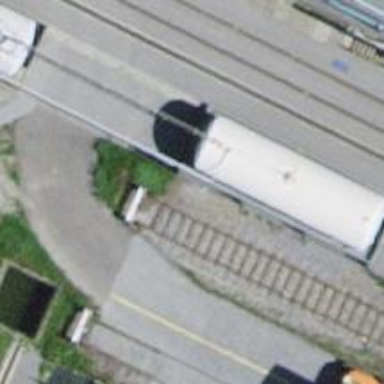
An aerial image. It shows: Railway buffer stop.